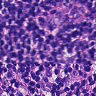
Metastatic tissue present: yes